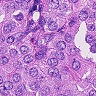
Metastatic tissue present: yes